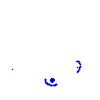
Particle: electron